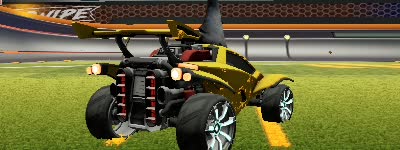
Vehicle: octane